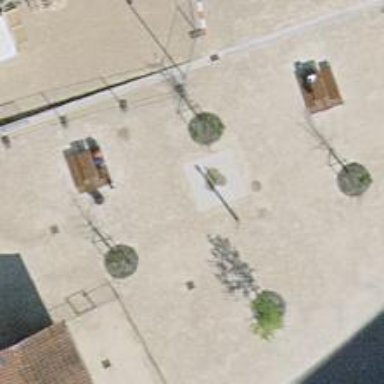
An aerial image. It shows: Drinking water fountain for people to hydrate.